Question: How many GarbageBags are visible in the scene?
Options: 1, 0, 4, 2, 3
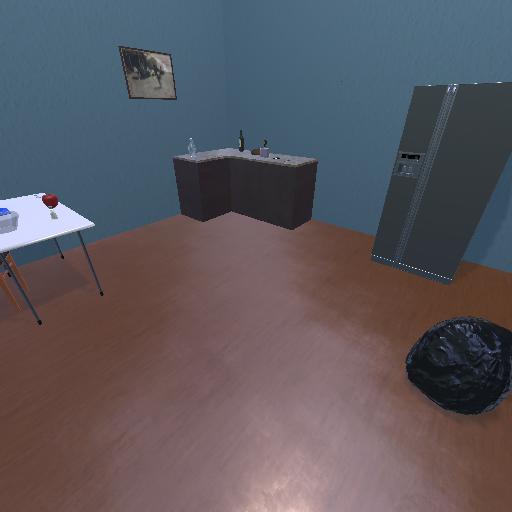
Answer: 1